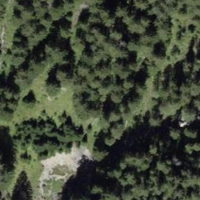
EUNIS habitat code: 43
Species observed at this site:
Lysimachia punctata